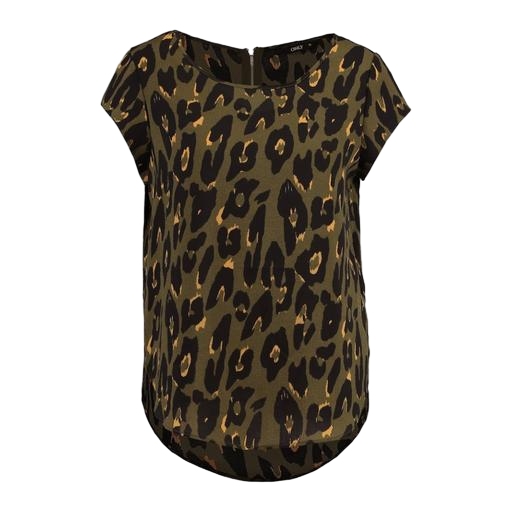
short-sleeve top only macy, t-shirt wild print, black petite printed high-low top only macy, white background